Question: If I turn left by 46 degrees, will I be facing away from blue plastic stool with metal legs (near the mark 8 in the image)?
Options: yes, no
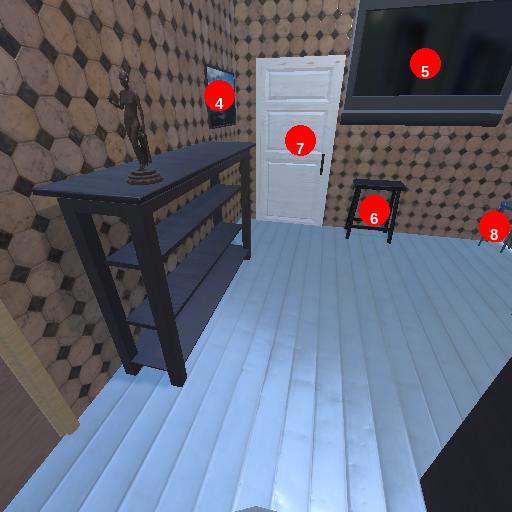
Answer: yes